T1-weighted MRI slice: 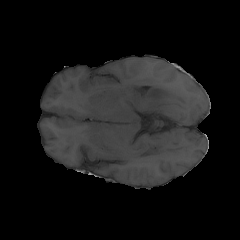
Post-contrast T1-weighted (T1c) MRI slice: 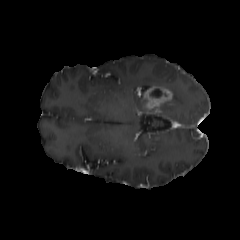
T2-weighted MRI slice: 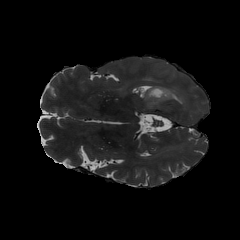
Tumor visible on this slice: yes